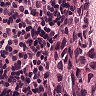
Metastatic tissue present: no